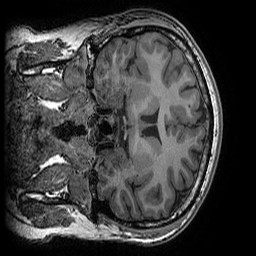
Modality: T1w
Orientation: coronal
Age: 21
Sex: male
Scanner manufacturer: ge
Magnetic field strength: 3 T
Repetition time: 0.008184 s
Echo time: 0.003192 s